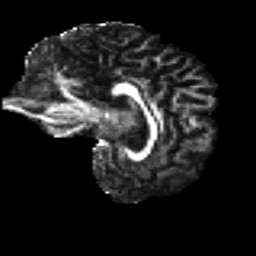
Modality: FA
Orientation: sagittal
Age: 48
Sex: female
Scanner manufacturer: ge
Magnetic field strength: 3 T
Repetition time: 7.8 s
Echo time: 0.0607 s